Question: i need to know long and lat of my four corners of current area
as in this image

i have tried this but with no luck :
'''
map.getBounds();
'''
any help ?
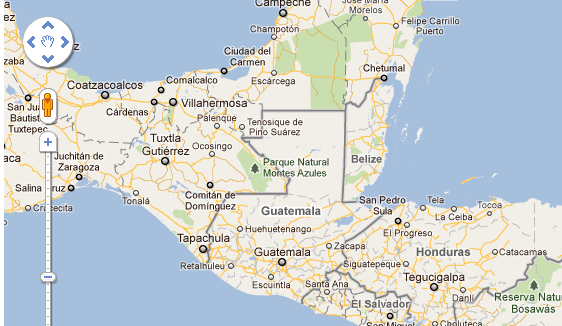
Answer: You are half way there. All you need to do is to get the map bounds and then extract (and properly use) the coordinates of the corners.
'''
var bounds = map.getBounds();
var ne = bounds.getNorthEast(); // LatLng of the north-east corner
var sw = bounds.getSouthWest(); // LatLng of the south-west corder
'''
You get north-west and south-east corners from the two above:
'''
var nw = new google.maps.LatLng(ne.lat(), sw.lng());
var se = new google.maps.LatLng(sw.lat(), ne.lng());
'''
Just keep in mind that the map has to be already initialized, otherwise the map bounds are null or undefined.
If you want to be updated about every change of the viewport, use 'idle' event listener:
'''
google.maps.event.addListener(map, 'idle', function(ev){
// update the coordinates here
});
'''